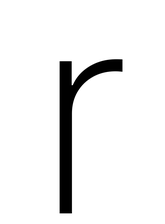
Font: Inter_ExtraLight